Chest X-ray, PA view. Patient: 30 years old, sex M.
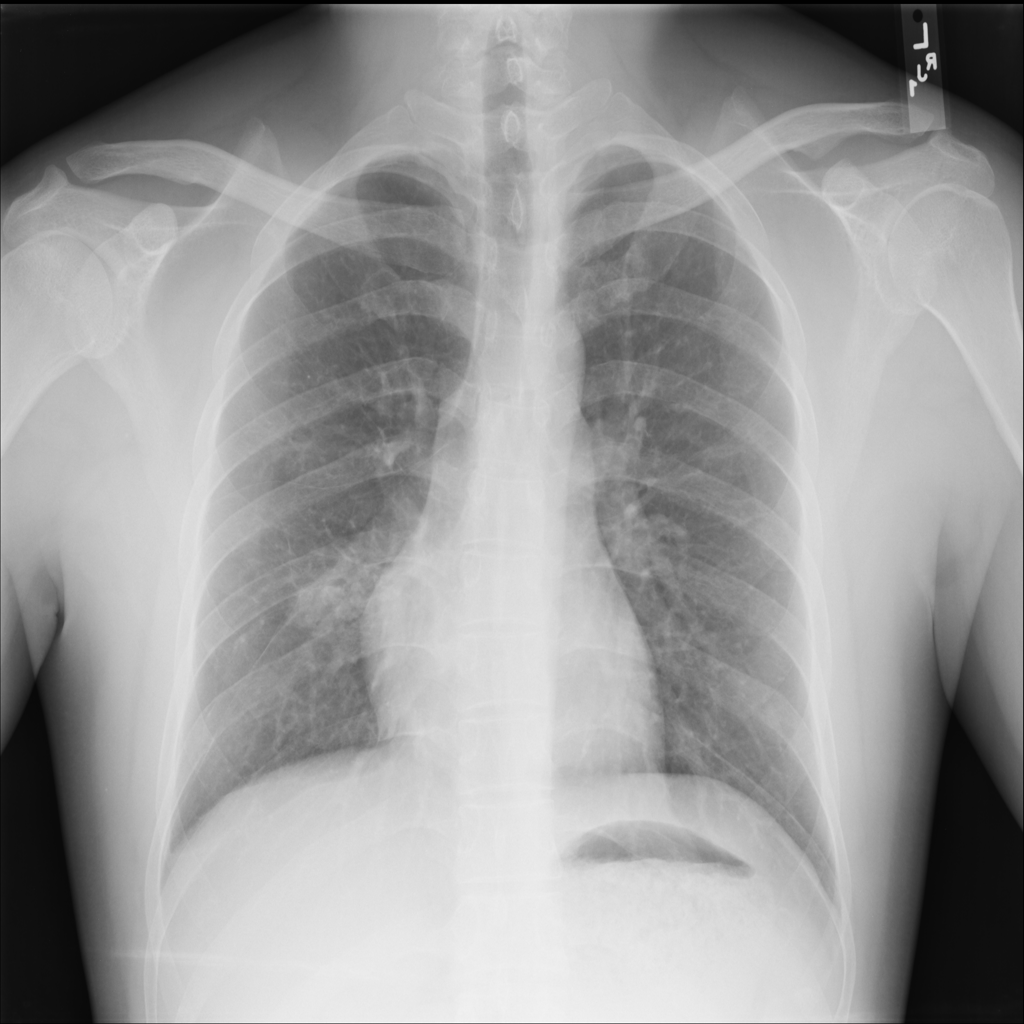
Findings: No Finding